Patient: sex M, age 59
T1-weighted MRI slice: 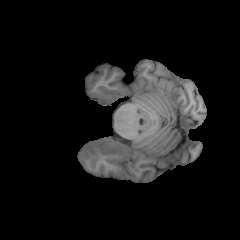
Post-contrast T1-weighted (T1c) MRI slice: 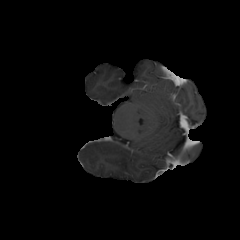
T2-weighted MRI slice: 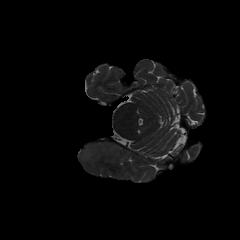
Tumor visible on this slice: yes
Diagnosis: Astrocytoma, IDH-wildtype
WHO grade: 3